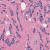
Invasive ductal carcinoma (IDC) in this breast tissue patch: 1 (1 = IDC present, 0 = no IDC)